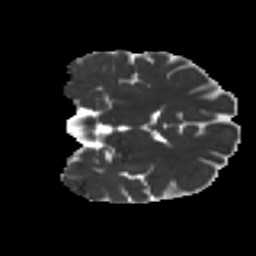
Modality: MD
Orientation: coronal
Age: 49
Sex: male
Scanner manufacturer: ge
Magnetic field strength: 3 T
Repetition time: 7.8 s
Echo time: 0.0607 s